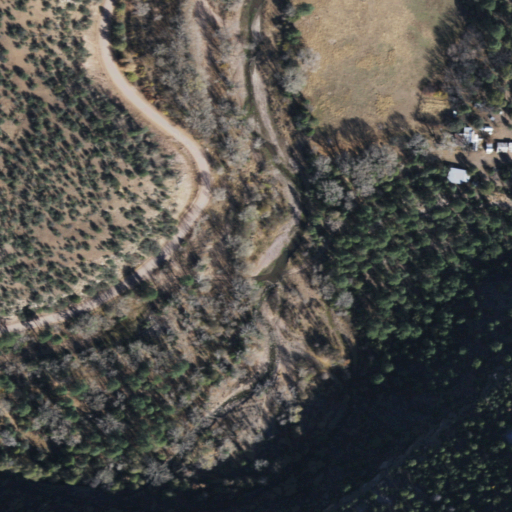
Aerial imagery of valley in Arizona named Cow Canyon containing evergreen forest, shrub, woody wetlands, herbaceous wetlands, and open development